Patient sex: M
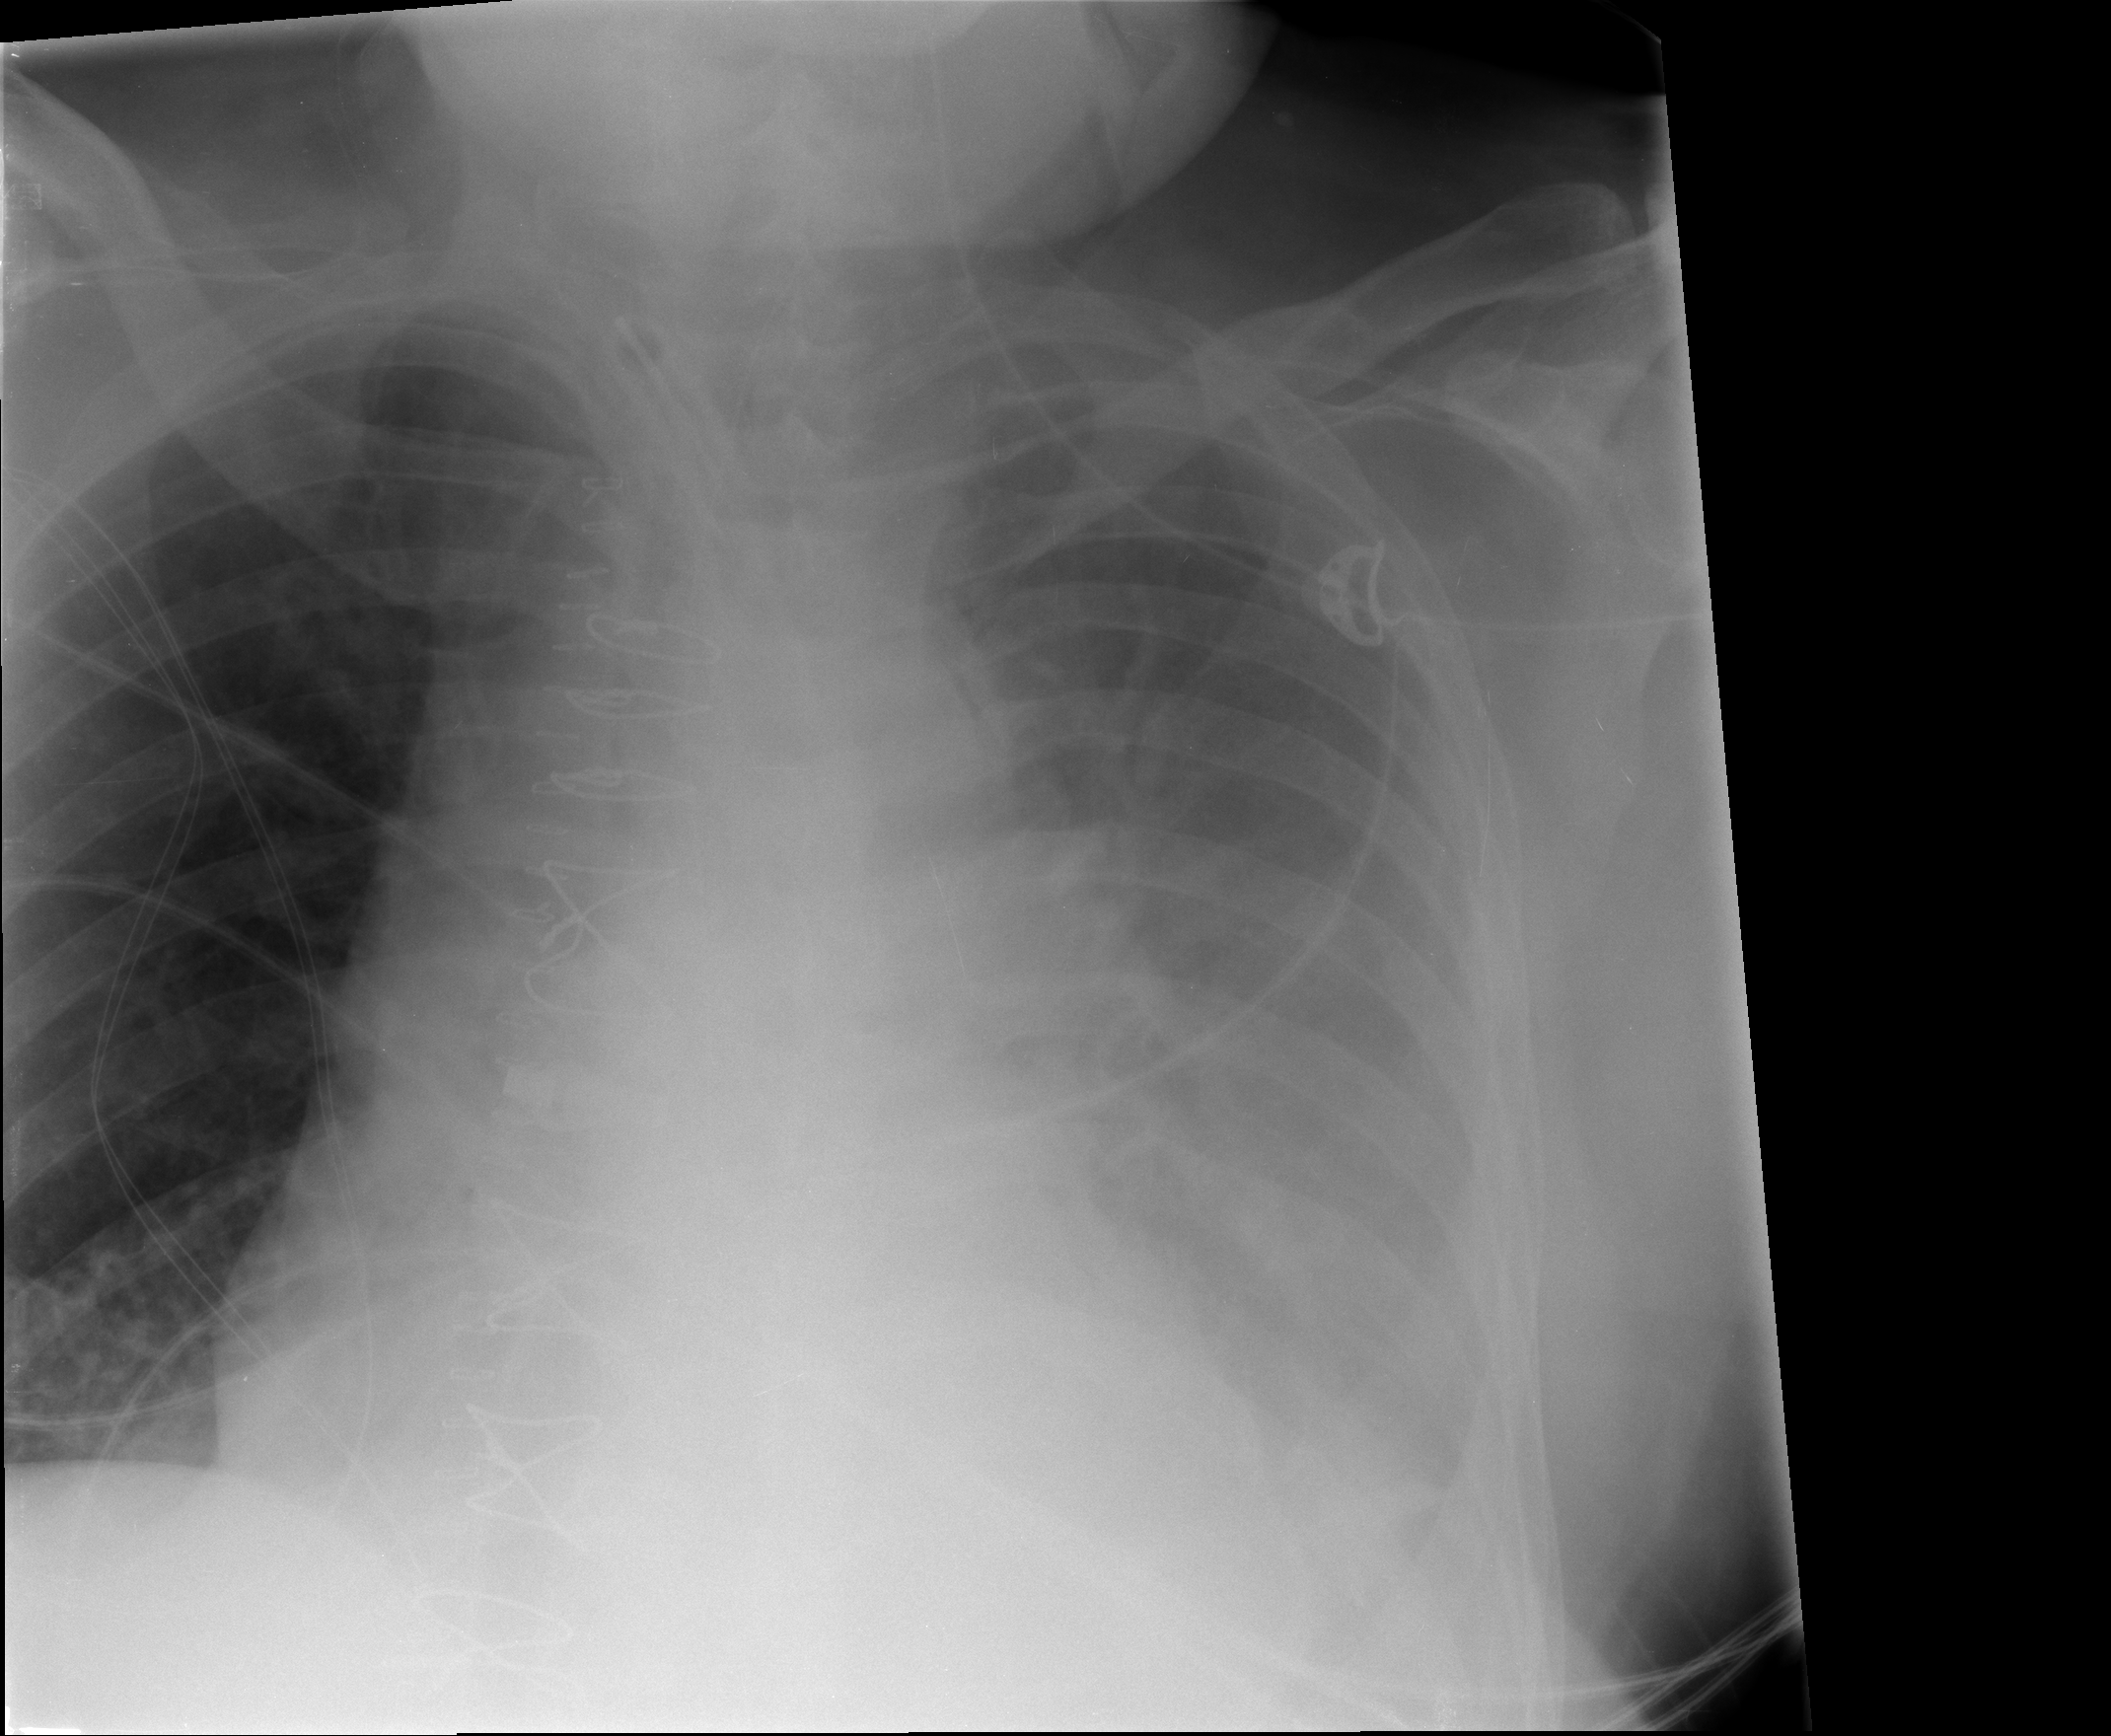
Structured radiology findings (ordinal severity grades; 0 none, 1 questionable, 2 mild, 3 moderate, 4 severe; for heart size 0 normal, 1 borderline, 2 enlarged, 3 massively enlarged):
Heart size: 2
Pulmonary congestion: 2
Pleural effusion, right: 0
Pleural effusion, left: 2
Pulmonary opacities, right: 0
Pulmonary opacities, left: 0
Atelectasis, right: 0
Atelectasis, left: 2